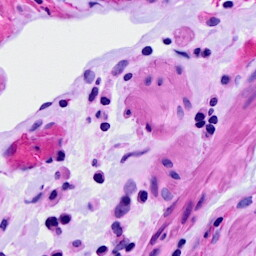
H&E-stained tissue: Ovarian